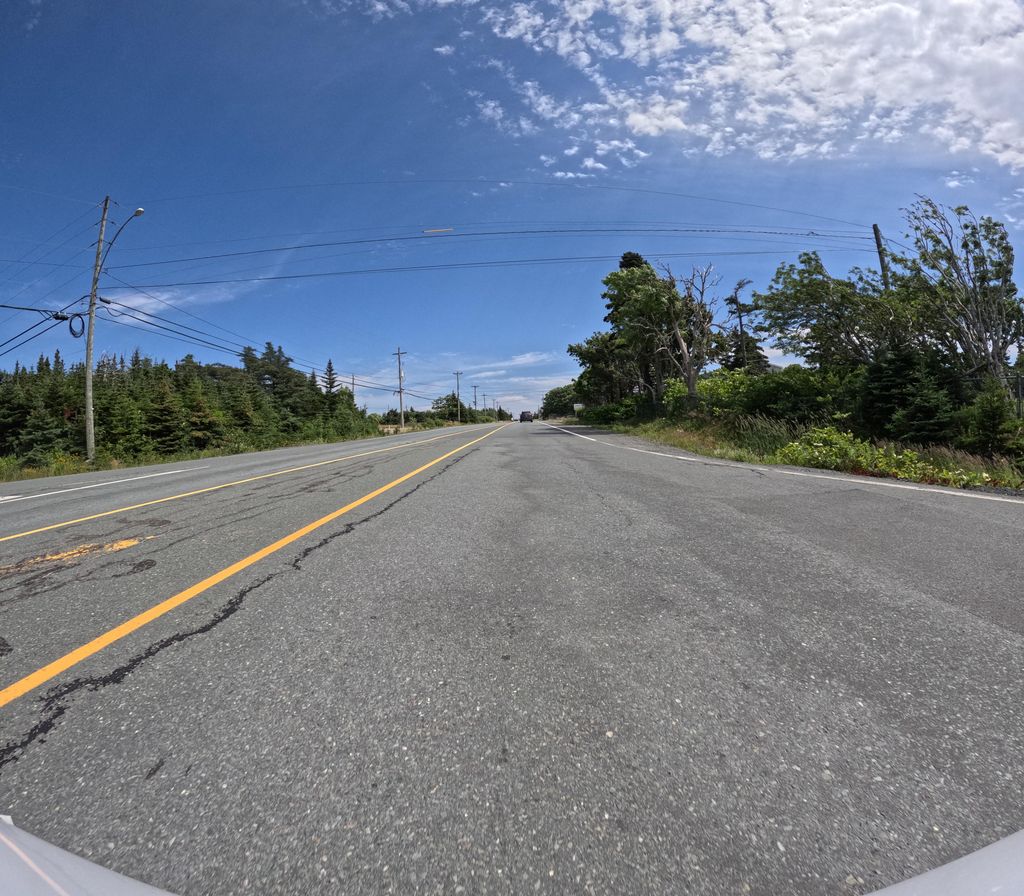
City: st_johns